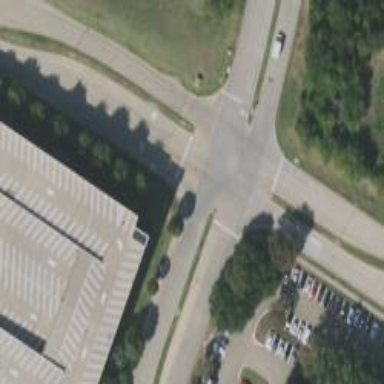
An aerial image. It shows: Tertiary road with separate sidewalk.